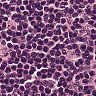
Metastatic tissue present: no